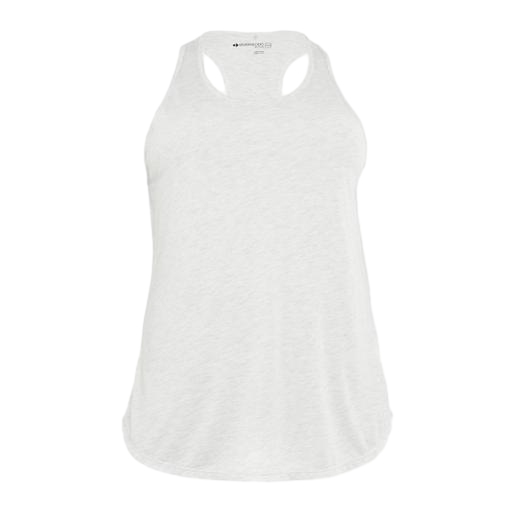
white racerback tank, white curved hem tank top, white plain jersey racerback tank, white background